Interaction volume radius: 5 \u00c5
Interaction volume height: 30 \u00c5
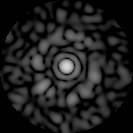
Disorder parameter: 0.8261